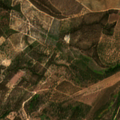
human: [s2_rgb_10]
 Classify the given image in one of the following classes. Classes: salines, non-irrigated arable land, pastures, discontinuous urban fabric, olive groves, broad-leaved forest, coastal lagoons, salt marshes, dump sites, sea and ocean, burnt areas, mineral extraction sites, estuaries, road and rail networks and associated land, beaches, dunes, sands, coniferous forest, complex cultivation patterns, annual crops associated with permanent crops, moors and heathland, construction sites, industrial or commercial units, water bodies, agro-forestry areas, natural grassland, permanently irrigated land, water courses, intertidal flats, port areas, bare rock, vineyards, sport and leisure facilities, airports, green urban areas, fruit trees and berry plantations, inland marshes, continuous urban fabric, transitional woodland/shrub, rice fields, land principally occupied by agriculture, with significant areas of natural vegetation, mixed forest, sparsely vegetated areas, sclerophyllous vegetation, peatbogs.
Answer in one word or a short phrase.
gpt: olive groves, land principally occupied by agriculture, with significant areas of natural vegetation, broad-leaved forest, transitional woodland/shrub